Question: input n, compute f(n) keeping exactly 2 digits after the decimal point.

example: input 5 output: 15.00
(Improvements / suggetions to the code below welcome)Here's what I 've come up with so far;
'''
#include <stdio.h>
#include <math.h>
int main() {
float m;
scanf("%f", &m);
if (m < 0)
m = abs(m);
else if (m < 2)
m = sqrt(m + 1);
else if (m < 4)
m = pow(m + 2, 5);
else if (m >= 4)
m = (m * 2);
m = m + 5;
printf("%1.2f", m);
}
'''
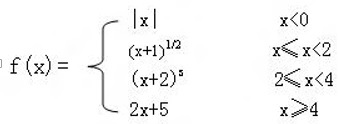
Answer: You should use braces for all 'if' blocks. That way you avoid mistakes like the one in your last case, which should be:
'''
} else if (m >= 4) {
m = (m * 2);
m = m + 5;
}
'''
or even better:
'''
} else if (m >= 4) {
m = (m * 2) + 5;
}
'''
In addition, the first case can be written as:
'''
if (m < 0) {
m = -m;
} else if ...
'''
although this is actually an optimization over the original formula and may or may not be more performant depending on the compiler and its options.